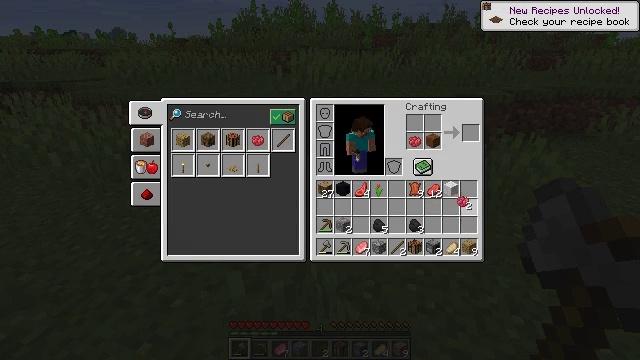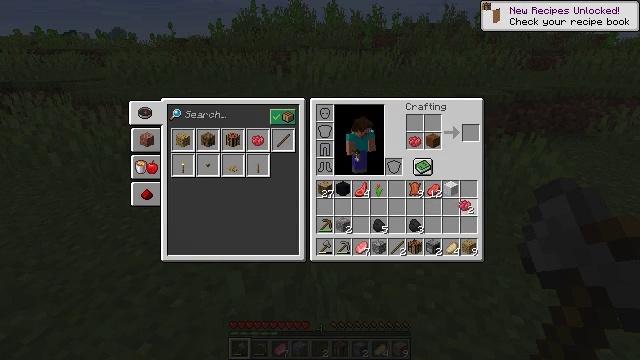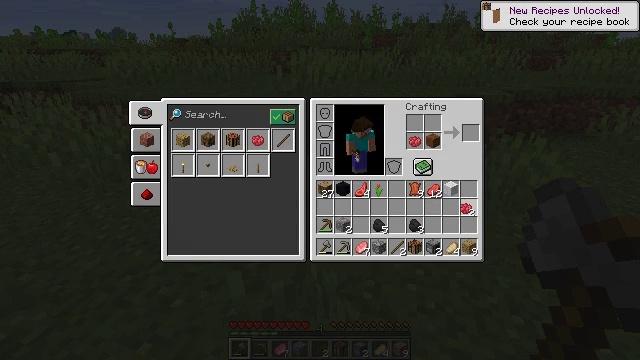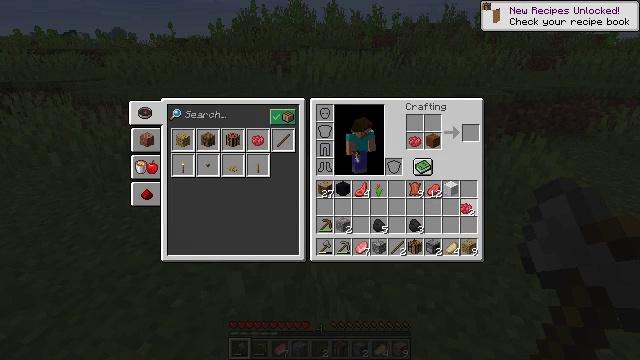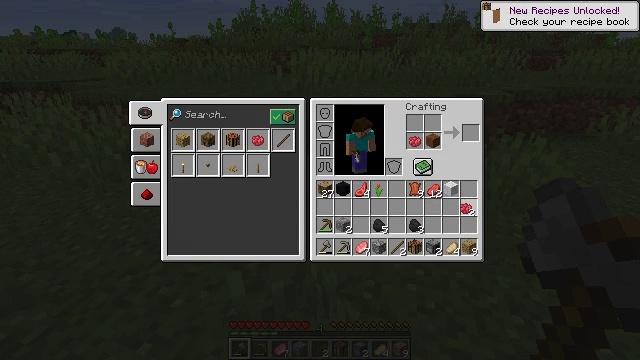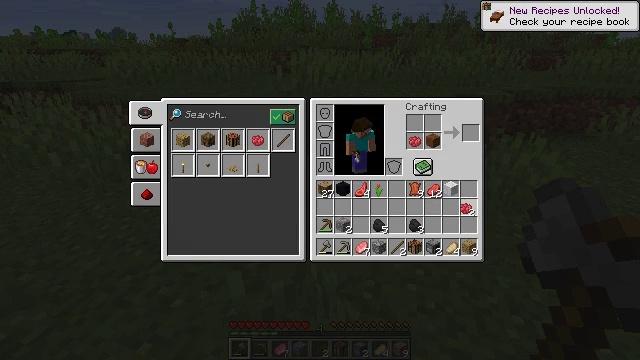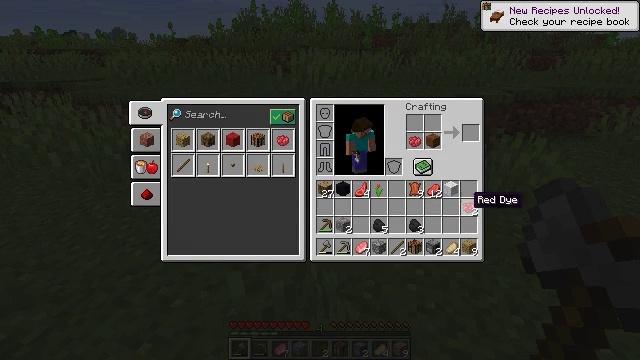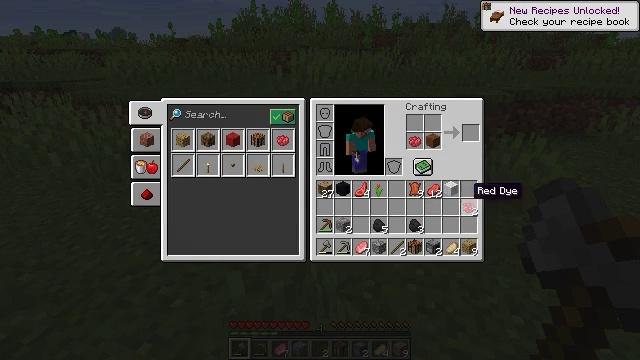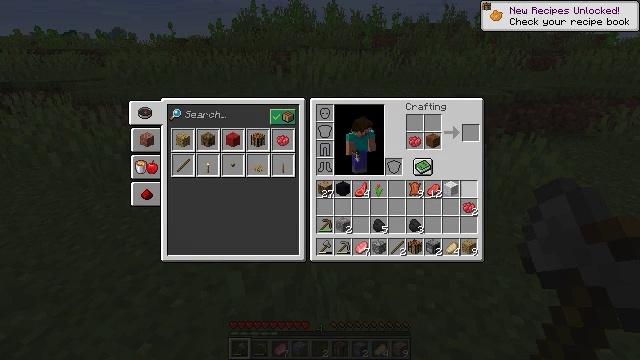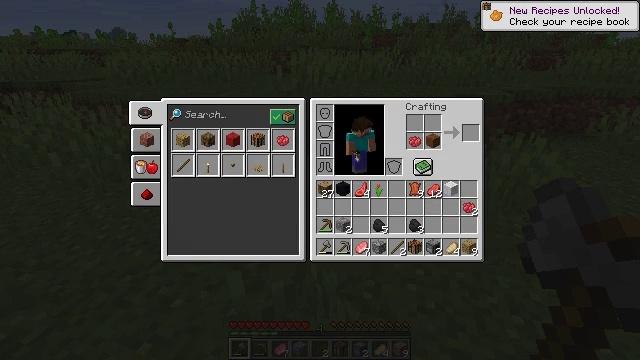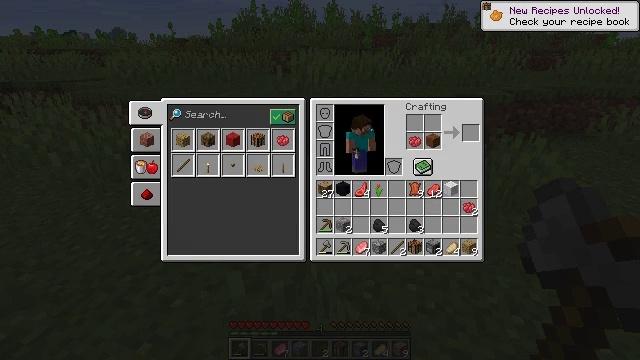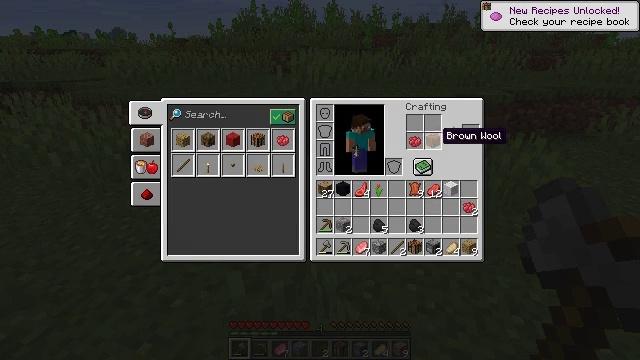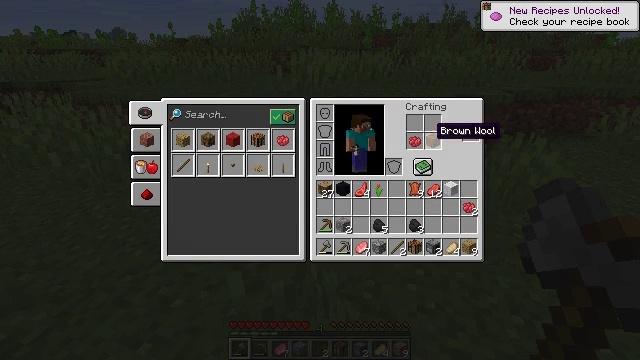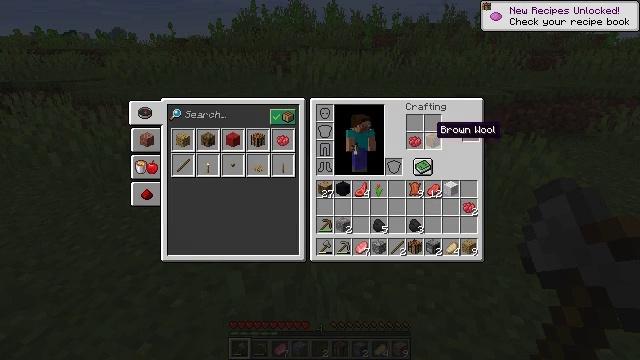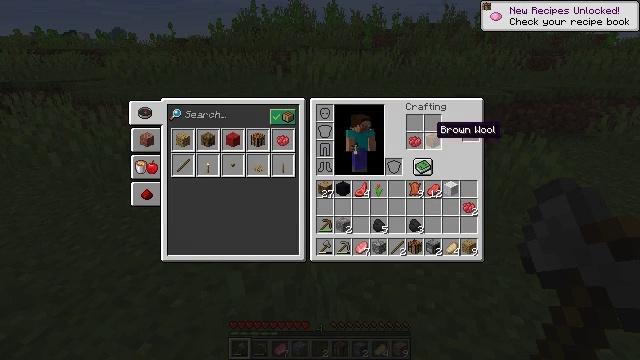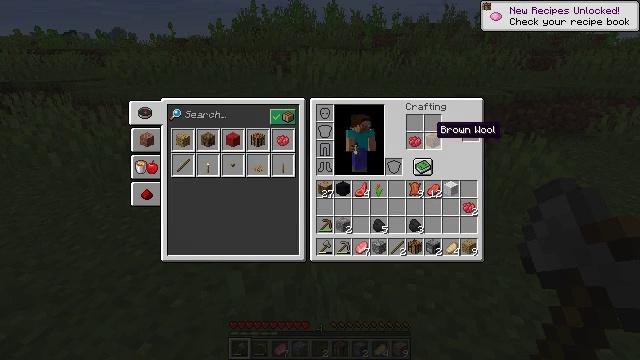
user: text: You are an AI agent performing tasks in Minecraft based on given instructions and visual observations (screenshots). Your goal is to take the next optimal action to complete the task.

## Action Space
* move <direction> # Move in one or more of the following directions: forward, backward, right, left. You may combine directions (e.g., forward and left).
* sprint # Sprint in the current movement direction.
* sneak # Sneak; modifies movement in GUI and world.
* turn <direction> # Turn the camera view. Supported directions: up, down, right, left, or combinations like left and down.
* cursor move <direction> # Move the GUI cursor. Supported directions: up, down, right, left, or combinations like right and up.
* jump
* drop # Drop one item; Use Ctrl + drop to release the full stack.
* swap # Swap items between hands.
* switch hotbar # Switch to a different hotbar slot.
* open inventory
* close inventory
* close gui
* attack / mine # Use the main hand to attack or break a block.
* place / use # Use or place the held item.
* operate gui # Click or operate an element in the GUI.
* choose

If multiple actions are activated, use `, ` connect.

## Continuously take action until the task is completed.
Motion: motion action
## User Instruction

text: Use the dyeing process to make red wool.
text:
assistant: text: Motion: no_op
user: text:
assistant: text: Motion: no_op
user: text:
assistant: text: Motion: operate gui
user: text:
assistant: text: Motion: operate gui
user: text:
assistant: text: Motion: operate gui
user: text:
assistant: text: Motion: no_op
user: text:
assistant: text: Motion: cursor move up
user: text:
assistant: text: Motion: no_op
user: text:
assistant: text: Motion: cursor move left and up
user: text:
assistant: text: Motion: cursor move left and up
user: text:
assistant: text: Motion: cursor move up
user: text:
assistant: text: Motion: no_op
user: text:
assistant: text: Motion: no_op
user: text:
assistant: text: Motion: no_op
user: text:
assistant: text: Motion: no_op
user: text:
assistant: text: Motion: no_op
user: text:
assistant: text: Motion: operate gui
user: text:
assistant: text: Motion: operate gui
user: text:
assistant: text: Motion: operate gui
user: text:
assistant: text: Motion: no_op
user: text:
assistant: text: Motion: no_op
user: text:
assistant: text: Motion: cursor move left
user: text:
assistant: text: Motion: no_op
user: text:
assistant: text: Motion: no_op
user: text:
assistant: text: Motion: operate gui
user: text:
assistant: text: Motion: operate gui
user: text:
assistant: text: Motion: operate gui
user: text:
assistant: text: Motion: no_op
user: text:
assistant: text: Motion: no_op
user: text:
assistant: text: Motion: no_op